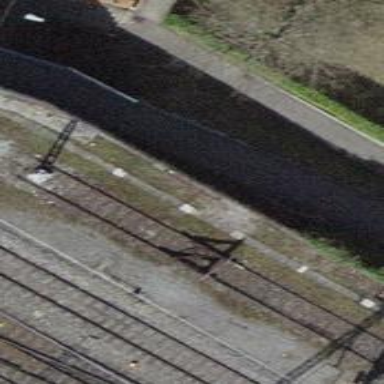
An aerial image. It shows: Railway buffer stop.